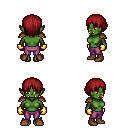
a pixel art fantasy rpg character, female body template, orc, green skin, leather shoulder armor, magenta pants, brunette plain hairstyle, gold gloves, brown shoes, four views (front, back, left, right), 2x2 character sprite sheet, small pixel art, hard edges, no anti-aliasing